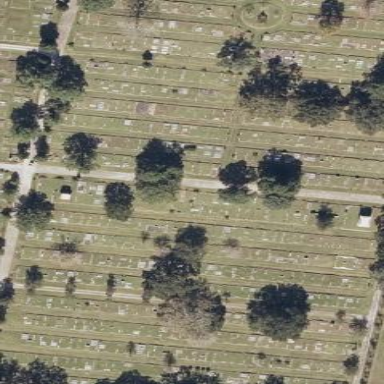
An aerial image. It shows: Sector within cemetery.